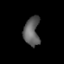
Tissue: lung
Cell type: Epithelial cells
Senescence score: 0.223
Nuclear area (px): 441
Mean DAPI intensity: 96.404